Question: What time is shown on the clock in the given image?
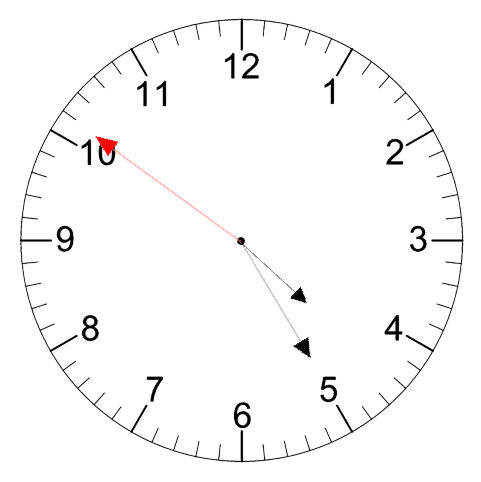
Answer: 04:24:51